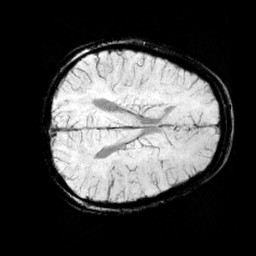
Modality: minIP
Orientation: axial
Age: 13
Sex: male
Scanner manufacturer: siemens
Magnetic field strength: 3 T
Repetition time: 0.027 s
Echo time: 0.02 s